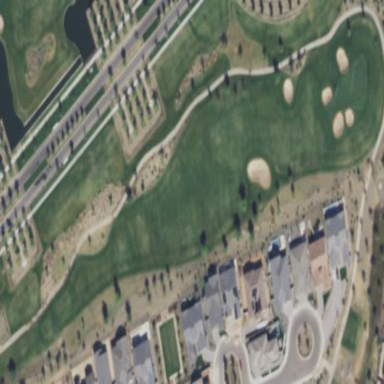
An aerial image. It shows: Rough grass area on golf course.